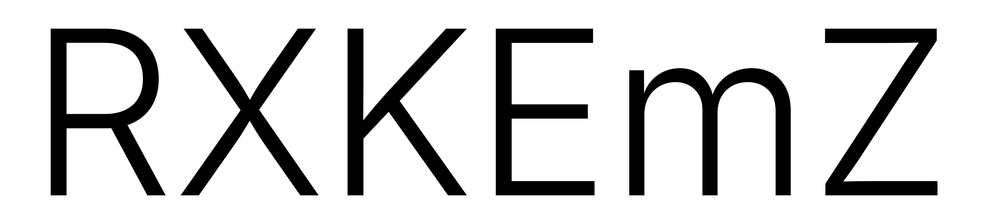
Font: Inter_Light